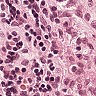
Metastatic tissue present: no